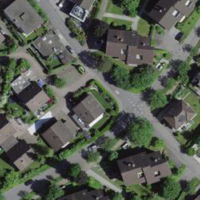
EUNIS habitat code: 54
Species observed at this site:
Allium ursinum
Nicandra physalodes
Lysimachia punctata